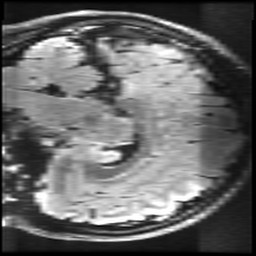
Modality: FLAIR
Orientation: sagittal
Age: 25
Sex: female
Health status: healthy
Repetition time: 12 s
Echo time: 0.09782 s